Aerial crown-view tile of a tropical tree (Barro Colorado Island, Panama), acquired 20241112:
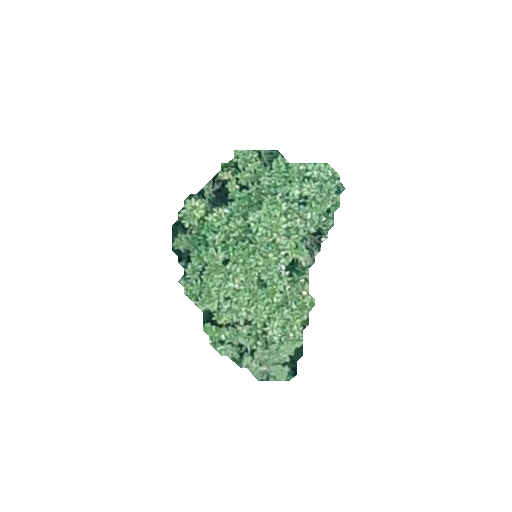
Species: Miconia argentea
GBIF accepted scientific name: Miconia argentea
Crown area: 40.727 m²